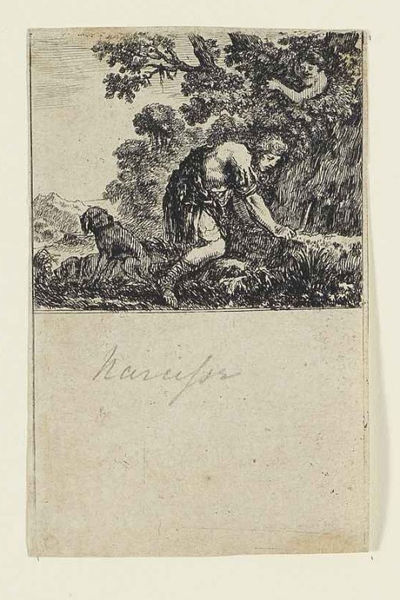
Titel: Jeu de la Mythologie - Narciso
Künstler: Stefano della Bella
Standort: Karlsruhe
Institution: Staatliche Kunsthalle Karlsruhe
Schlagwörter: baum, berg, blätter, feder, felsen, gott, hand, himmel, laub, mann, wasser, bäume, landschaft, menschen, äste, blume, braun, frau, grau, schwarz, skizze, zeichnung, gras, hund, hunde, weg, wiese, beige, alt, trinken, arm, arme, gesicht, mensch, pelz, signatur, ast, gräser, hügel, natur, zweige, busch, gewand, kind, personen, blatt, person, pflanzen, wald, arbeit, engel, beine, fell, pflücken, schrift, sommer, papier, beobachten, halsband, schuhe, ernte, sammeln, berge, grafik, graphik, linien, pause, sepia, beobachter, sandalen, junge, knie, fein, striche, bauer, name, versteckt, tusche, bücken, lumpen, suchen, unterschrift, fuss, wurzel, zweig, druck, schwarzweiss, sichel, radierung, stich, seite, text, bleistift, stiefel, mythologie, jagd, buchseite, römer, sandale, jüngling, narziss, lanschaft, antik, wanderer, faun, metamorphose, sage, märchen, gebückt, versteck, wipfel, kupferstich, verstecken, hirte, zeige, herkules, mystik, sütterlin, handschrift, diana, suche, notiz, stehlen, quelle, ovid, nordalpin, gewanf, beobachtet, halbe seite, 17. jhdt, narzissus, druck schwarz weiß, narufor, schulterr, radiering, suchen+